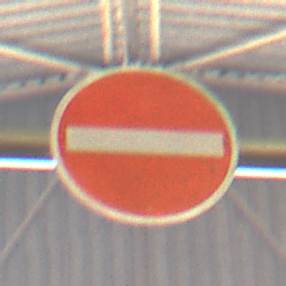
Verkehrszeichen: VerbotDerEinfahrt
Umgebung: Indoor, Urban
Tageszeit: Midday
Wetter: NotSpecified
Licht: Natural
Jahreszeit: NotSpecified
Kontrast: MediumContrast